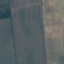
Label: AnnualCrop